Question: In WPF, I have a 'TextBox' with a 'BackgroundProperty' set to a custom brush. I want to give this brush some kind of visual buffer from the border of the 'TextBox'. The brush is a 'GlyphRunBrush' which acts much like an 'ImageBrush', but has a rasterized glyph run as the brush source.
How can I do this?

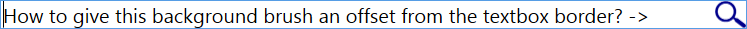
Answer: One way would be to apply a transformation to the brush itself, like so:
'''
<TextBox>
<TextBox.Background>
<ImageBrush ImageSource="/MyApp;component/Search.ico"
AlignmentX="Right" Stretch="Uniform">
<ImageBrush.Transform>
<TransformGroup>
<TranslateTransform X="-5"/>
</TransformGroup>
</ImageBrush.Transform>
</ImageBrush>
</TextBox.Background>
</TextBox>
'''
You could also try changing the width on the brush's 'Viewport' property, but since you're aligning it on the right side, that may be more complicated than it needs to be.